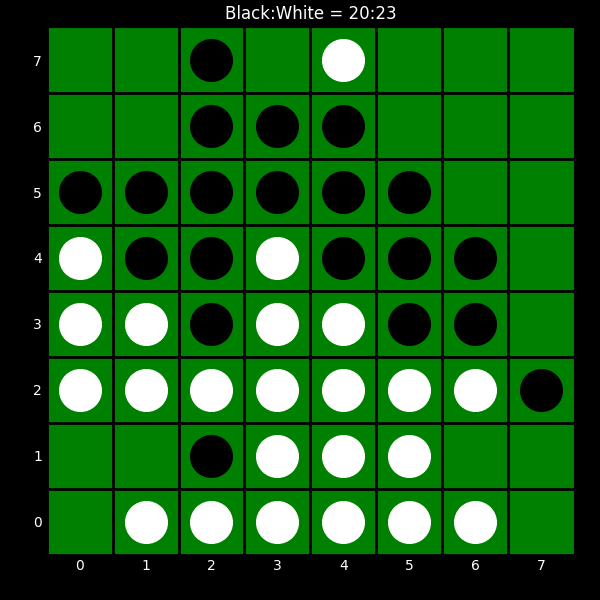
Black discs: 20
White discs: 23